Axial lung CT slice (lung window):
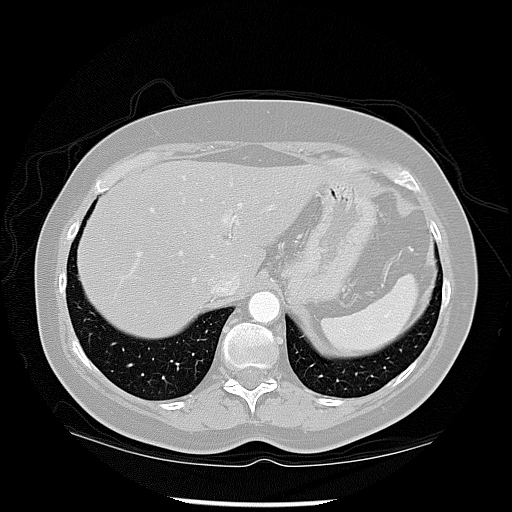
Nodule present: no